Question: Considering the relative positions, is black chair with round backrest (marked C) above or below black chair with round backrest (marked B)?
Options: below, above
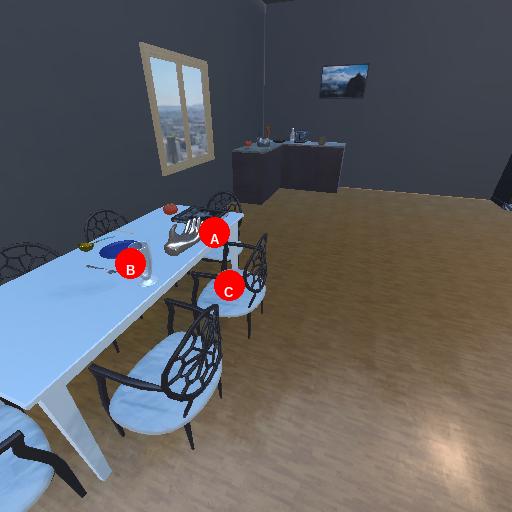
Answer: below